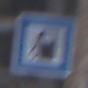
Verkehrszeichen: Tankstelle
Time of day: MorningAfternoon
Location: Outdoor (Nature)
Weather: Overcast
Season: Winter
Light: Natural